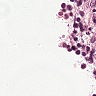
Metastatic tissue present: no